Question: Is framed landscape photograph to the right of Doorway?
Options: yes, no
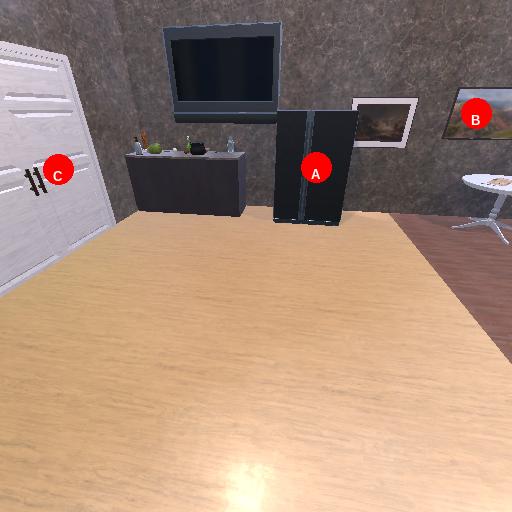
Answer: yes